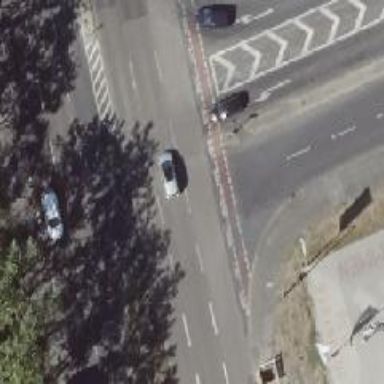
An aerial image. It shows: Primary link road with asphalt surface.